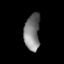
Tissue: lung
Cell type: Smooth muscle cells
Senescence score: 0.6713
Nuclear area (px): 564
Mean DAPI intensity: 124.115